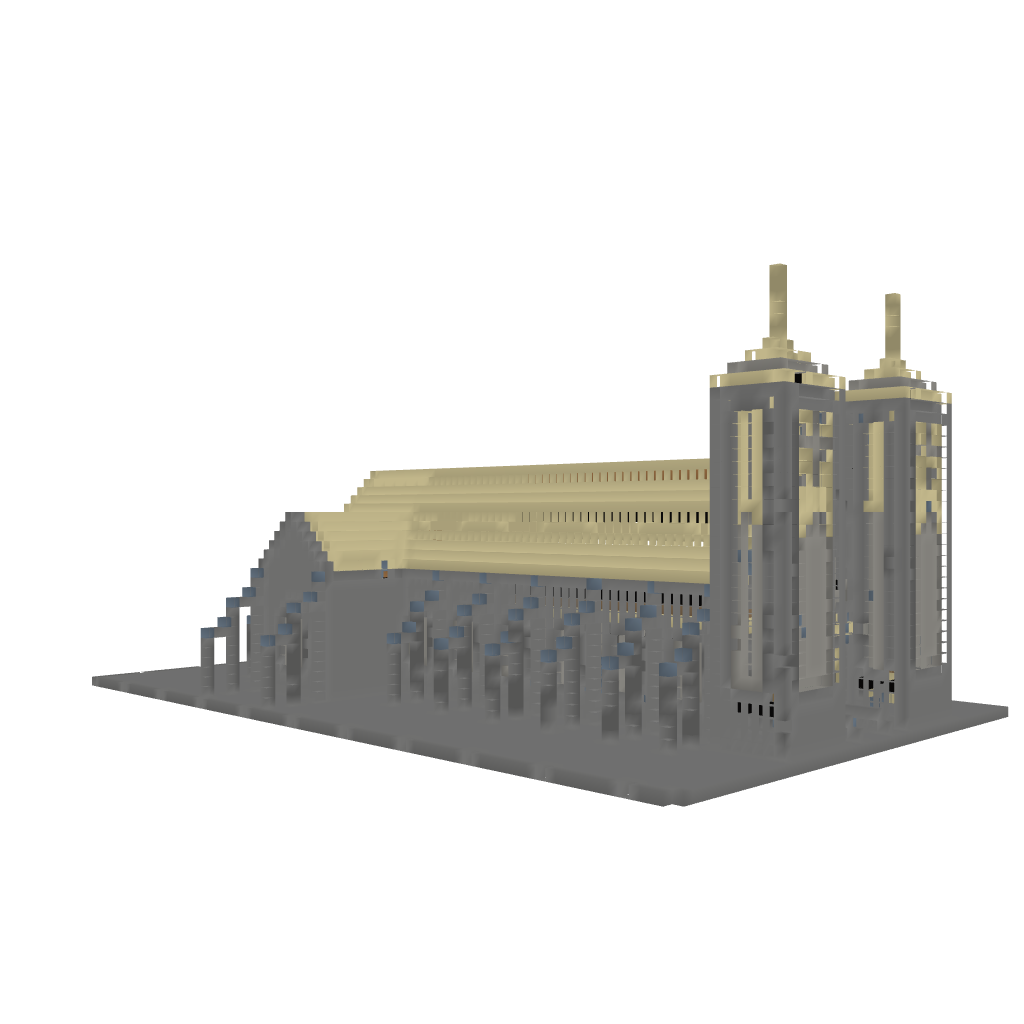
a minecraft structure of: cathedral